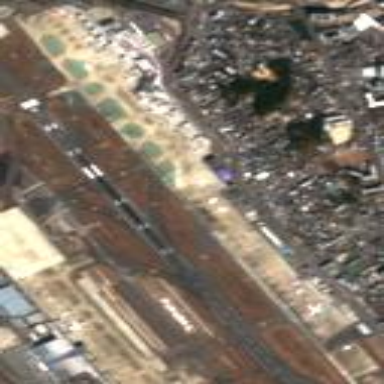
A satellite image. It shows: Apron at the airport.